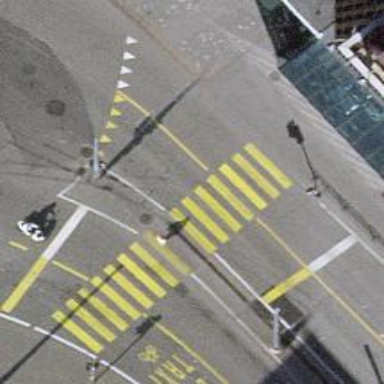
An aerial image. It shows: Road crossing with traffic signals.